Field crop: maize
Growth stage: 1
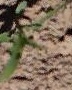
Species: maize